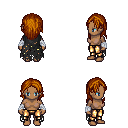
a pixel art fantasy rpg character, female body template, human, dark skin, black tattered cape, gold greaves, brunette long hairstyle, white cloth bandages, four views (front, back, left, right), 2x2 character sprite sheet, small pixel art, hard edges, no anti-aliasing